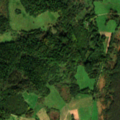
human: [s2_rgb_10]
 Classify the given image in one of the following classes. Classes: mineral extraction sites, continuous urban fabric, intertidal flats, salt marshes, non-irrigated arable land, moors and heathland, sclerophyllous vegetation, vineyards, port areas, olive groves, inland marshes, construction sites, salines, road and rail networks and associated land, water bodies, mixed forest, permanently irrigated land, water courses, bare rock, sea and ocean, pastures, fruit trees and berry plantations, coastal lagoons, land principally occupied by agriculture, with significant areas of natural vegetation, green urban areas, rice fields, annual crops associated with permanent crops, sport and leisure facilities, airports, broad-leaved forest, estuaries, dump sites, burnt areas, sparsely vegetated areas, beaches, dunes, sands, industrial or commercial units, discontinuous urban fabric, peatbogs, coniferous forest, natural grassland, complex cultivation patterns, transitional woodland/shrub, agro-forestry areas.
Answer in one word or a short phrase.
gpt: pastures, complex cultivation patterns, land principally occupied by agriculture, with significant areas of natural vegetation, broad-leaved forest